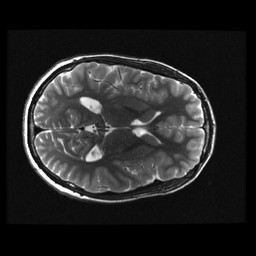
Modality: T2w
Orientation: axial
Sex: male
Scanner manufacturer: ge
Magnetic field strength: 3 T
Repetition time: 5 s
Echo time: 0.101 s